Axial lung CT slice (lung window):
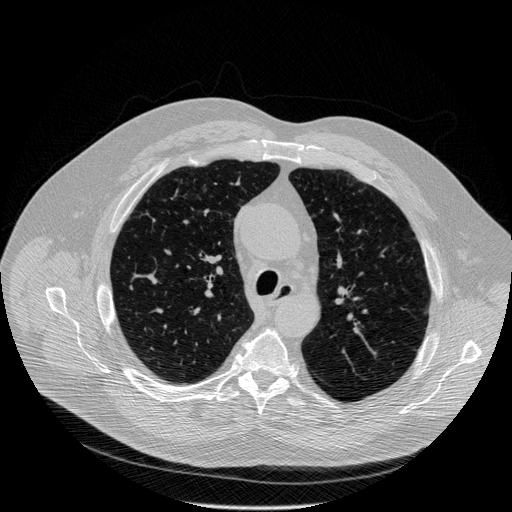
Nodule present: no